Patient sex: M
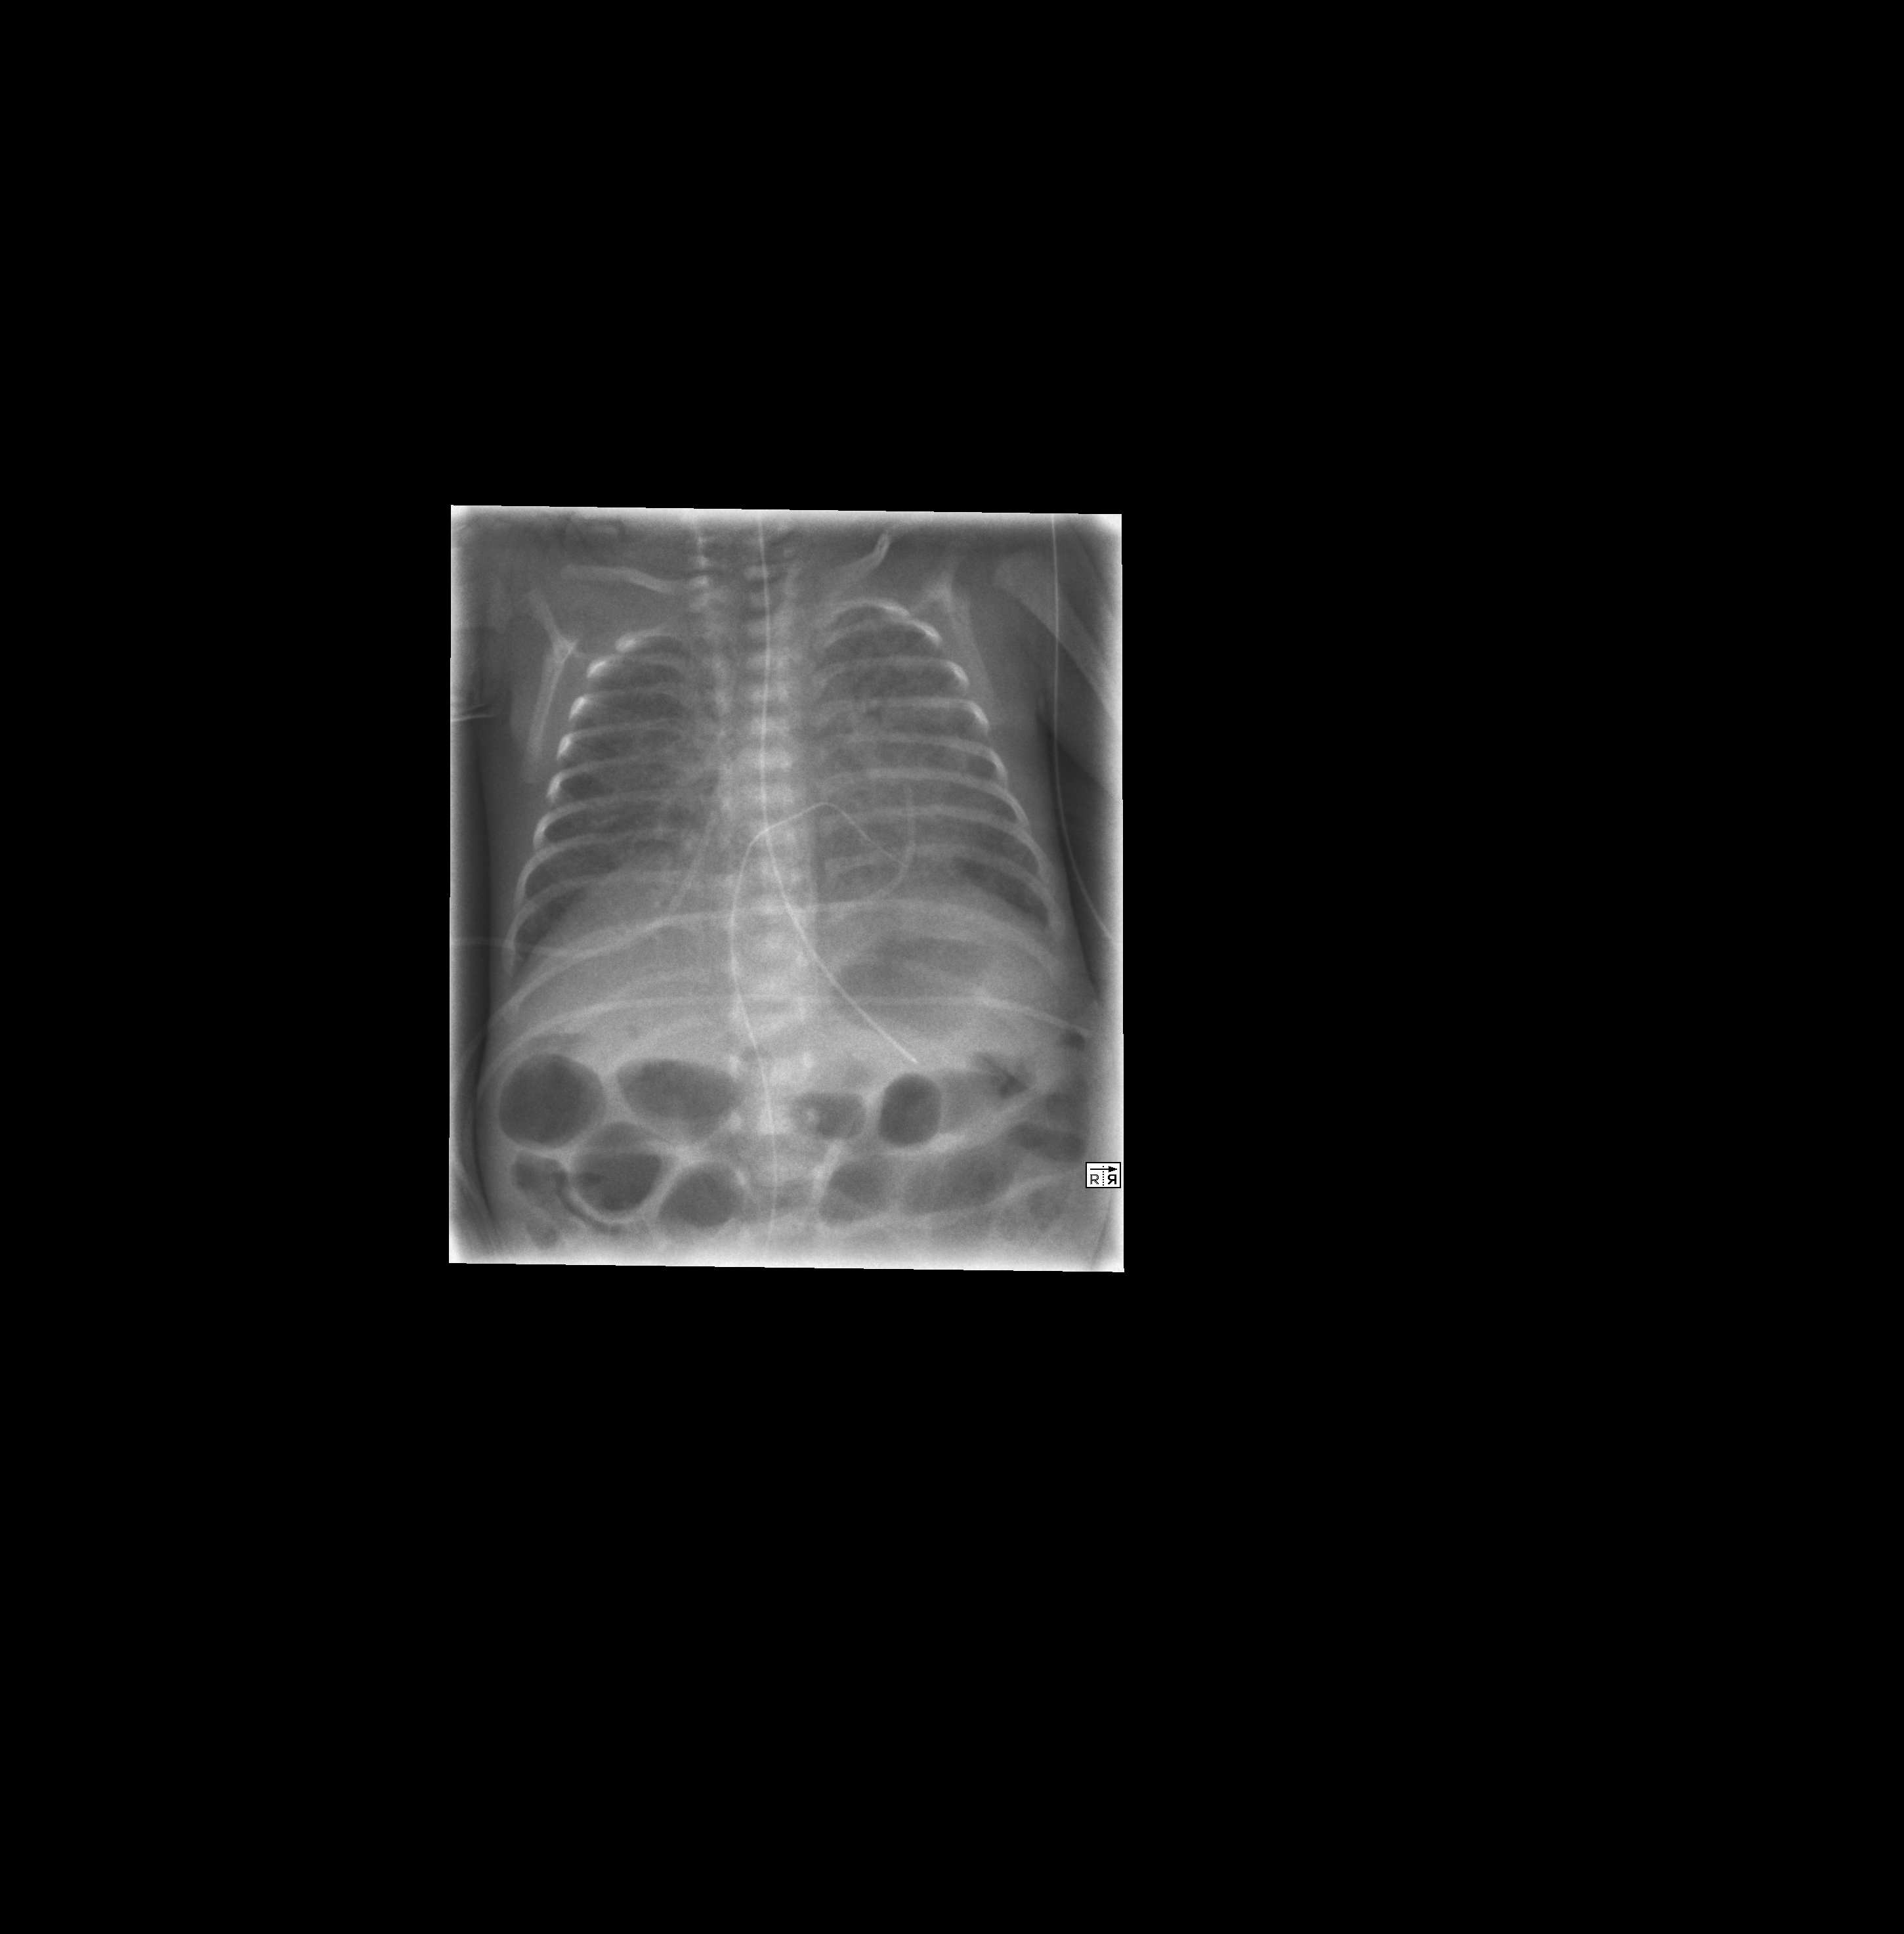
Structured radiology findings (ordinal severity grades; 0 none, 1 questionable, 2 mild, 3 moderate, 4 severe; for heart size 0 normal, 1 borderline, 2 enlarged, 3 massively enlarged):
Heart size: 0
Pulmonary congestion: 0
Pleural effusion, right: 0
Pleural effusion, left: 0
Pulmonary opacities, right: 1
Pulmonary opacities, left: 1
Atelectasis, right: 0
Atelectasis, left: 0